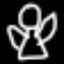
Label: angel